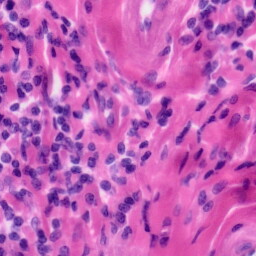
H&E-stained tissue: Tonsil